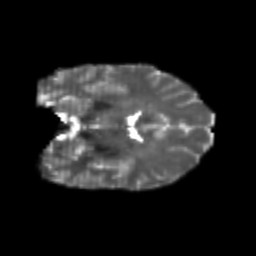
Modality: T2w
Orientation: coronal
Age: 22
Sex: female
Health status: healthy
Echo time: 0.074 s